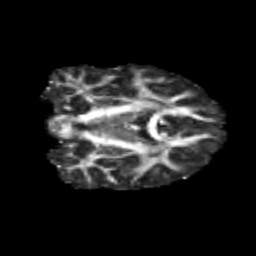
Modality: FA
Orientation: coronal
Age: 12
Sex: female
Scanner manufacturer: siemens
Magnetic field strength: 3 T
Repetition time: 3.8 s
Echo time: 0.07 s